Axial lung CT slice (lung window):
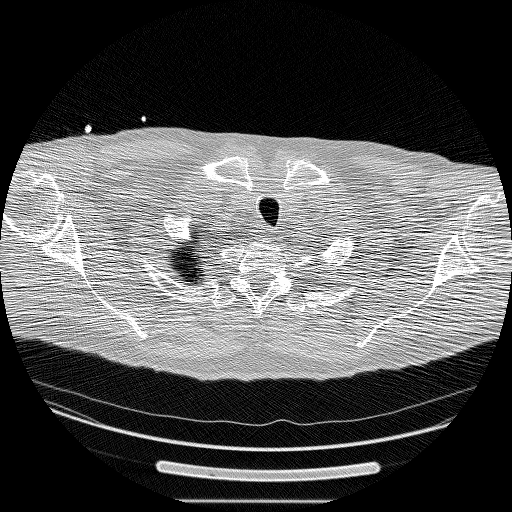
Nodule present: no